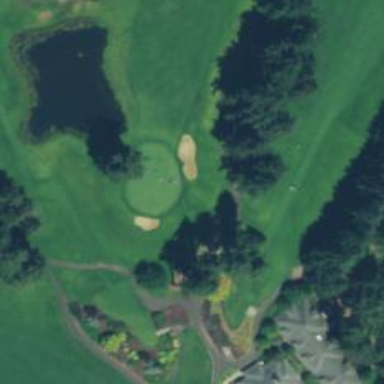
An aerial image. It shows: Golf hole.